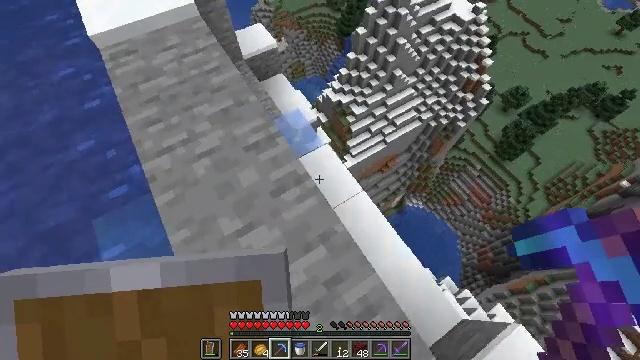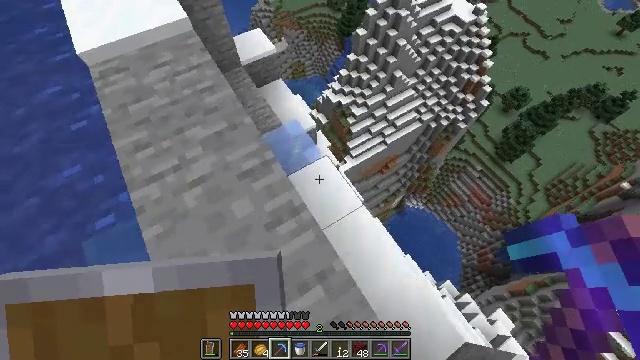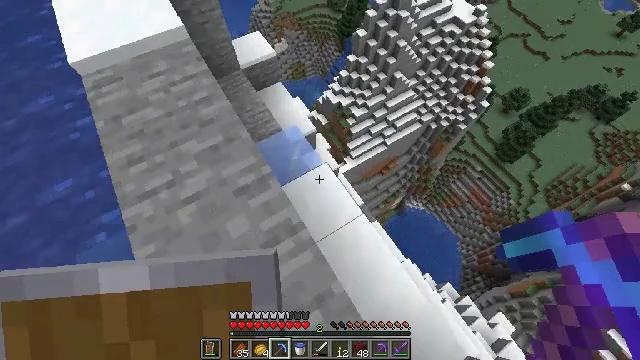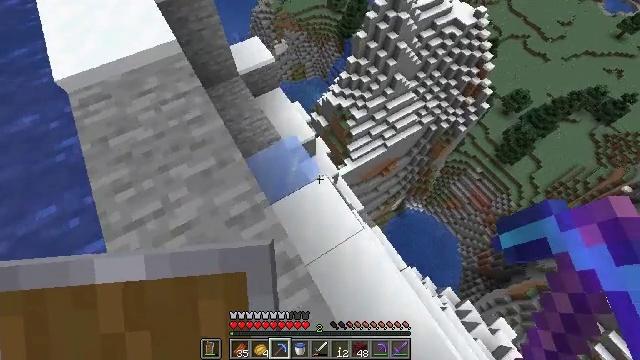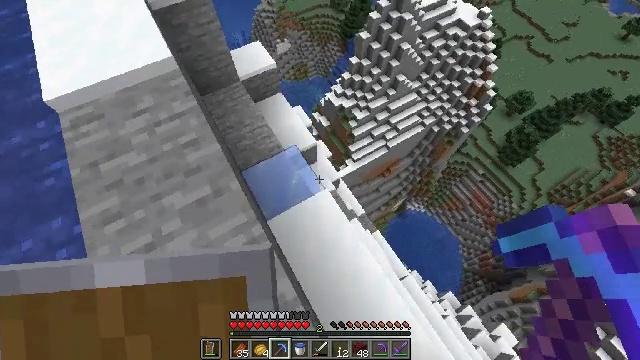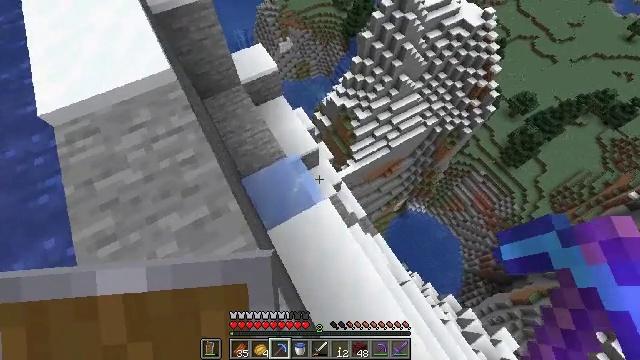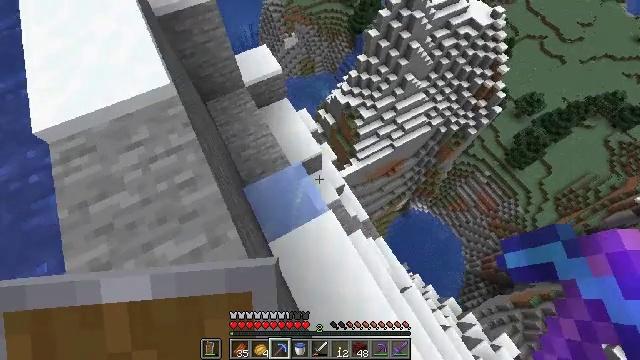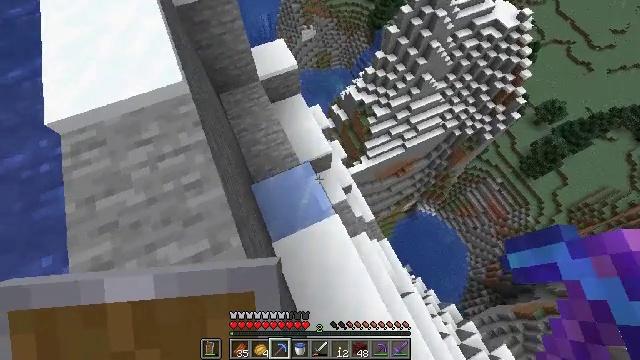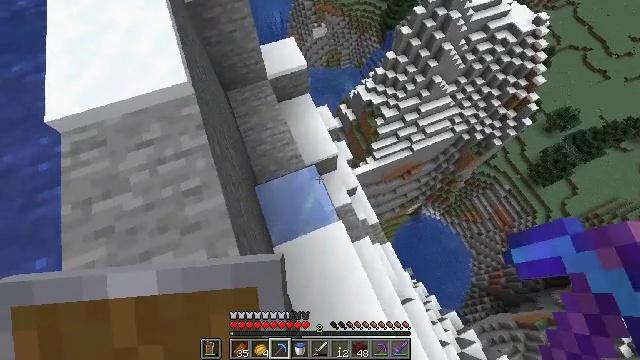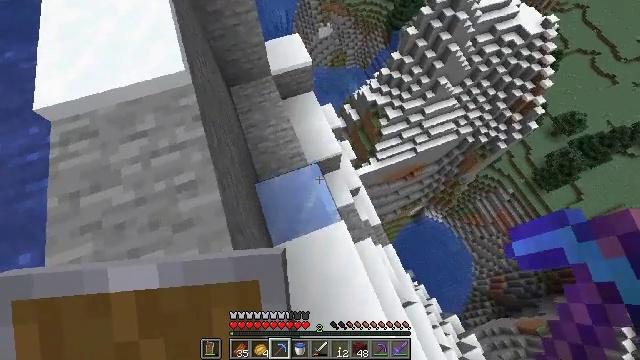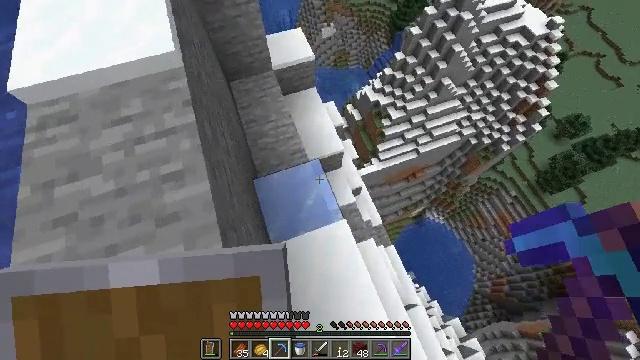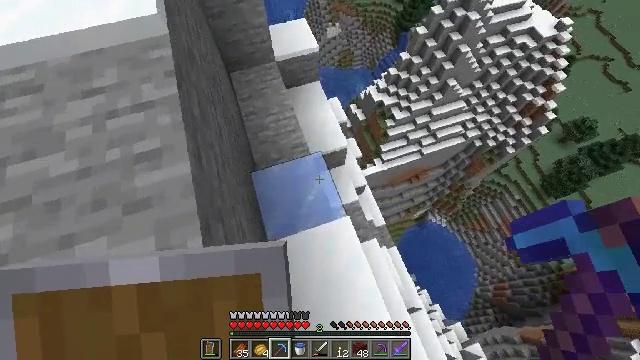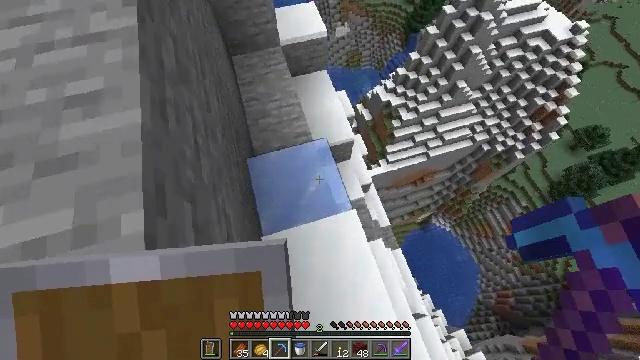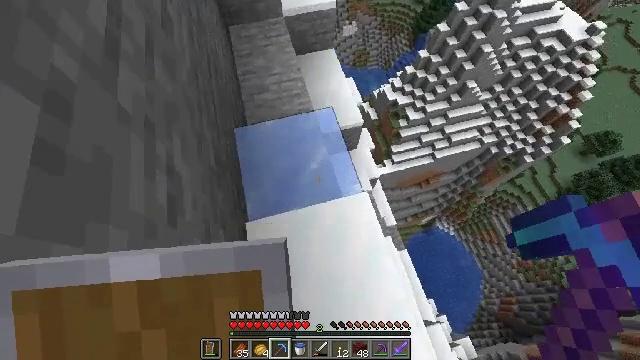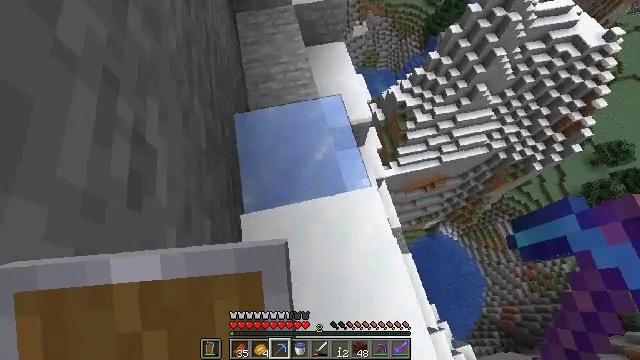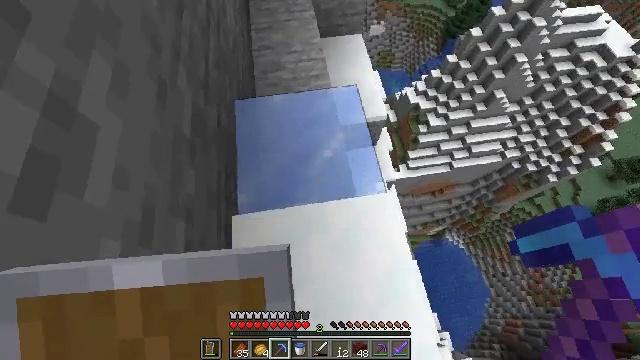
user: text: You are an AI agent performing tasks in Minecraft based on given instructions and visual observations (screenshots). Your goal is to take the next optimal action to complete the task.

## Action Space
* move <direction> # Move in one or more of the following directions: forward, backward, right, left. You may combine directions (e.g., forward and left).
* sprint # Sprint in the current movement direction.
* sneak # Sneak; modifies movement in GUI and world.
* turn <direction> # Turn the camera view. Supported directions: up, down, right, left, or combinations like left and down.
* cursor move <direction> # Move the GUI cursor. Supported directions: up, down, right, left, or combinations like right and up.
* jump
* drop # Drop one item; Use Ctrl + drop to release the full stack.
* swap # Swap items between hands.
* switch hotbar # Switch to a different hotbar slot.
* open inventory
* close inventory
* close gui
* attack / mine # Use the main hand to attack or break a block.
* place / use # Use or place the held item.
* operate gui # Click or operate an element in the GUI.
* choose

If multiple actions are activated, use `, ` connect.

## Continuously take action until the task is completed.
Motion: motion action
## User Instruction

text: Harvest the ice from frozen areas.
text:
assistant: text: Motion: move forward
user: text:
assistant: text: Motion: move forward
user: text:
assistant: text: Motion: move forward
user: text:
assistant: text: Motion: move forward
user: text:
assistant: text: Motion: move forward
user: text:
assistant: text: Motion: move forward, turn left
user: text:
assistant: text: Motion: turn left and down
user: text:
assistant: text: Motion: turn left
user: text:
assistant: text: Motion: turn left
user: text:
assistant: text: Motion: no_op
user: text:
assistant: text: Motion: turn left
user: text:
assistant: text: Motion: turn left
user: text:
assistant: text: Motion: turn left
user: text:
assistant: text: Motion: move forward, turn left
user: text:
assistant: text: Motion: move forward, turn left
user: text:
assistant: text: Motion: move forward, turn left
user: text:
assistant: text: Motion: turn left
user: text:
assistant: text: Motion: turn left and down
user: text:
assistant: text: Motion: turn left and down
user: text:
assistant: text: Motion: turn left and down
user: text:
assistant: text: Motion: turn left
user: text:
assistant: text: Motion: attack / mine
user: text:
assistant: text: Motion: attack / mine
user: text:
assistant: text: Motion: attack / mine
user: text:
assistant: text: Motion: attack / mine
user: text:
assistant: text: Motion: attack / mine
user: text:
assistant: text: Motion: attack / mine
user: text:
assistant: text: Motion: attack / mine
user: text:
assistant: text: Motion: no_op
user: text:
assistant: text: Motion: no_op